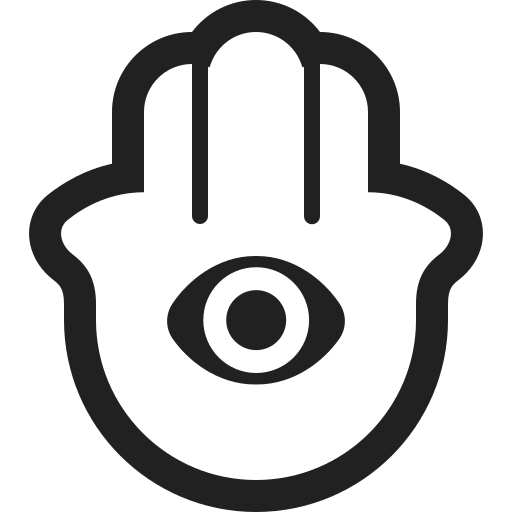
hamsa high contrast